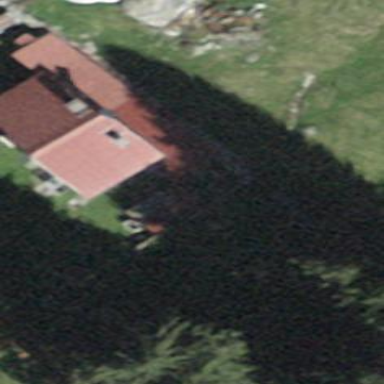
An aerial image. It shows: Simple house.